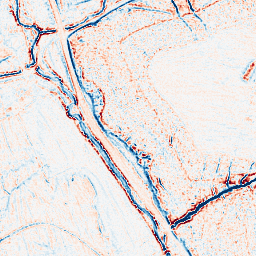
Category: classical
Decomposition family: uniform
Decomposition parameters: size: 5
Upsampling method: bilinear
Upsampling parameters: scale: 4
Upsampling scale: 4